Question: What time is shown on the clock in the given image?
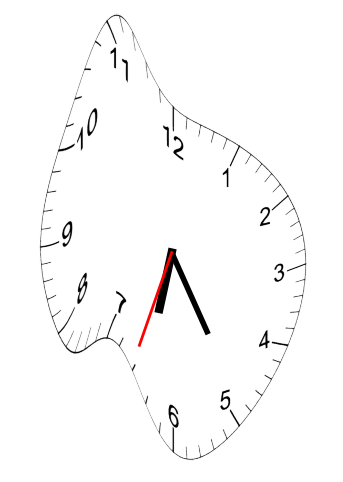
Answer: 06:24:33